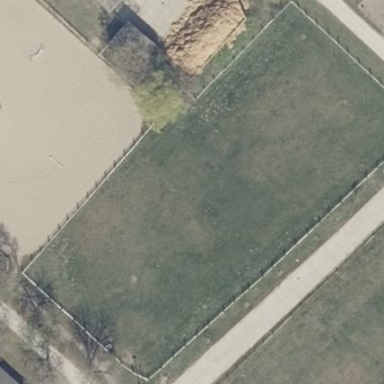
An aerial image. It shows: Fence surrounding equestrian pitch in paddock area.